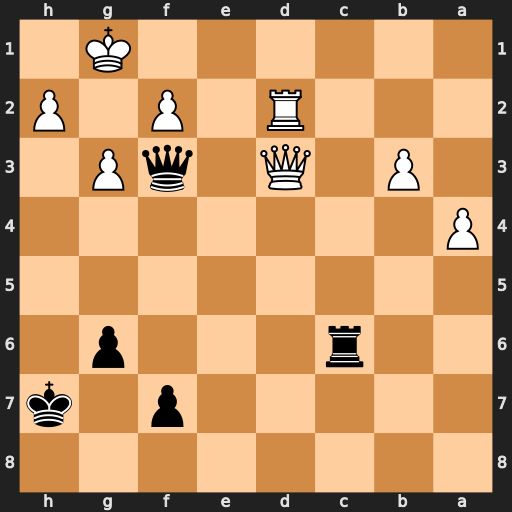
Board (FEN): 8/5p1k/2r3p1/8/P7/1P1Q1qP1/3R1P1P/6K1
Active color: b
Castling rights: -
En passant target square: -
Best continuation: Rc1+ Qf1 Rxf1+